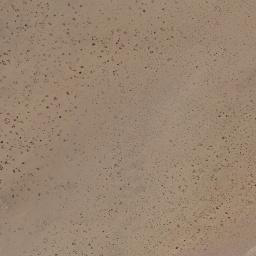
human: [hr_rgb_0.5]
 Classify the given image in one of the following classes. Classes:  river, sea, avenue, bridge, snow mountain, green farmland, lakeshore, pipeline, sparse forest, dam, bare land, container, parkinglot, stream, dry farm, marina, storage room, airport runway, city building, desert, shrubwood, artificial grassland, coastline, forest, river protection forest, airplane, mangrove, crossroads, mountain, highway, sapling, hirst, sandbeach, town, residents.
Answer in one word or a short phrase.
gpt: bare land